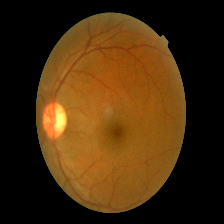
Diabetic retinopathy grade: Mild